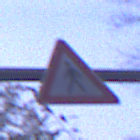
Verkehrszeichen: FussgaengerRechts
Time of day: Night
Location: Outdoor (Suburban)
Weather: PartlyCloudy
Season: NotSpecified
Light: Artificial